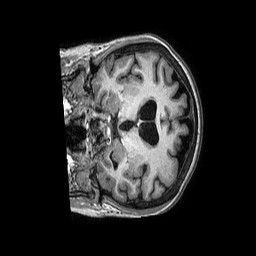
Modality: T1w
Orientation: coronal
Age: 67
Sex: female
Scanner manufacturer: philips
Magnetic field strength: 3 T
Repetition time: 0.006626 s
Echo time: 0.002984 s